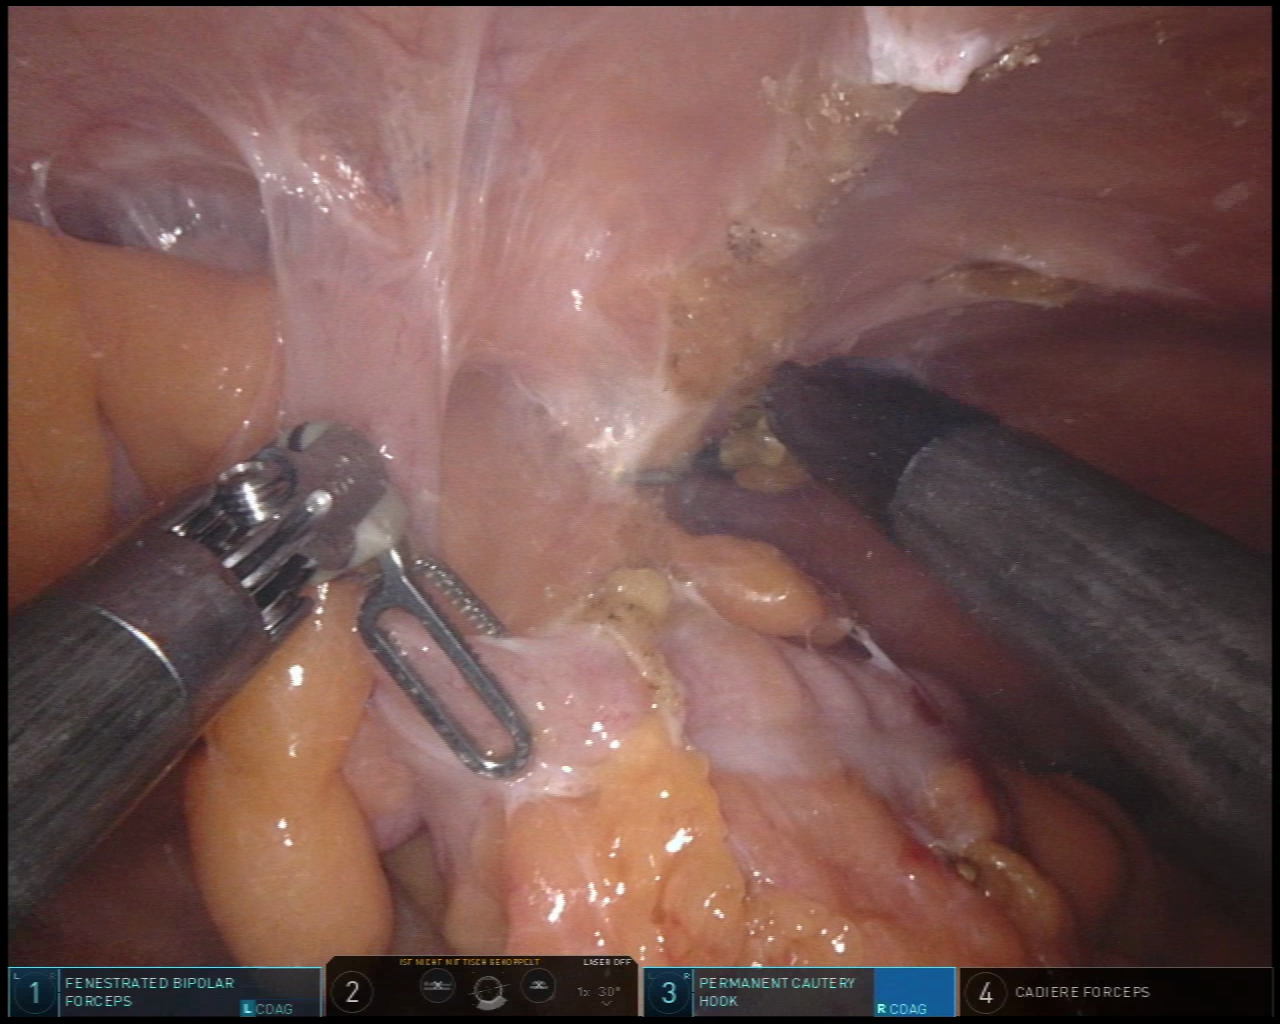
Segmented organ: colon
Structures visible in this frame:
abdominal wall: yes
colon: yes
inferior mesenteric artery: no
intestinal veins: no
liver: no
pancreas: no
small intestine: no
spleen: no
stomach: no
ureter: no
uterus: no
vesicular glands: no